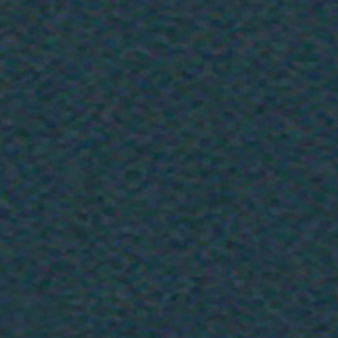
Label: other